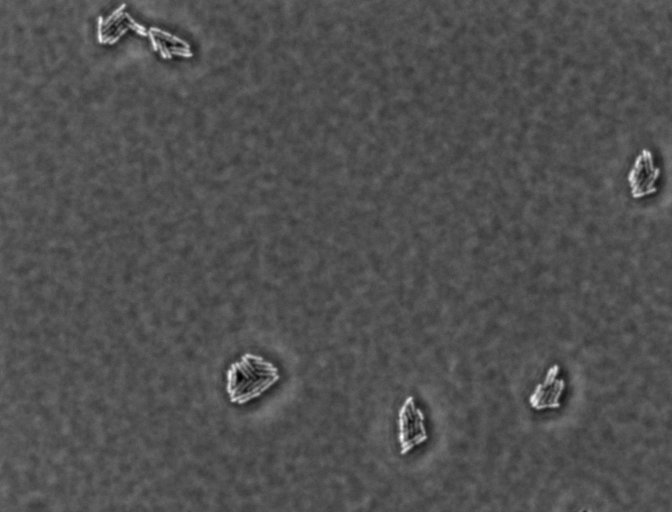
Salmonella enterica Enteritidis